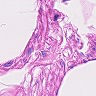
Metastatic tissue present: no